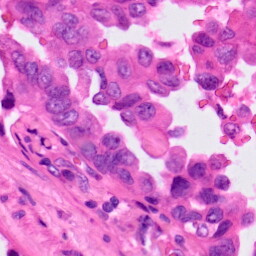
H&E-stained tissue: Lung